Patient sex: M
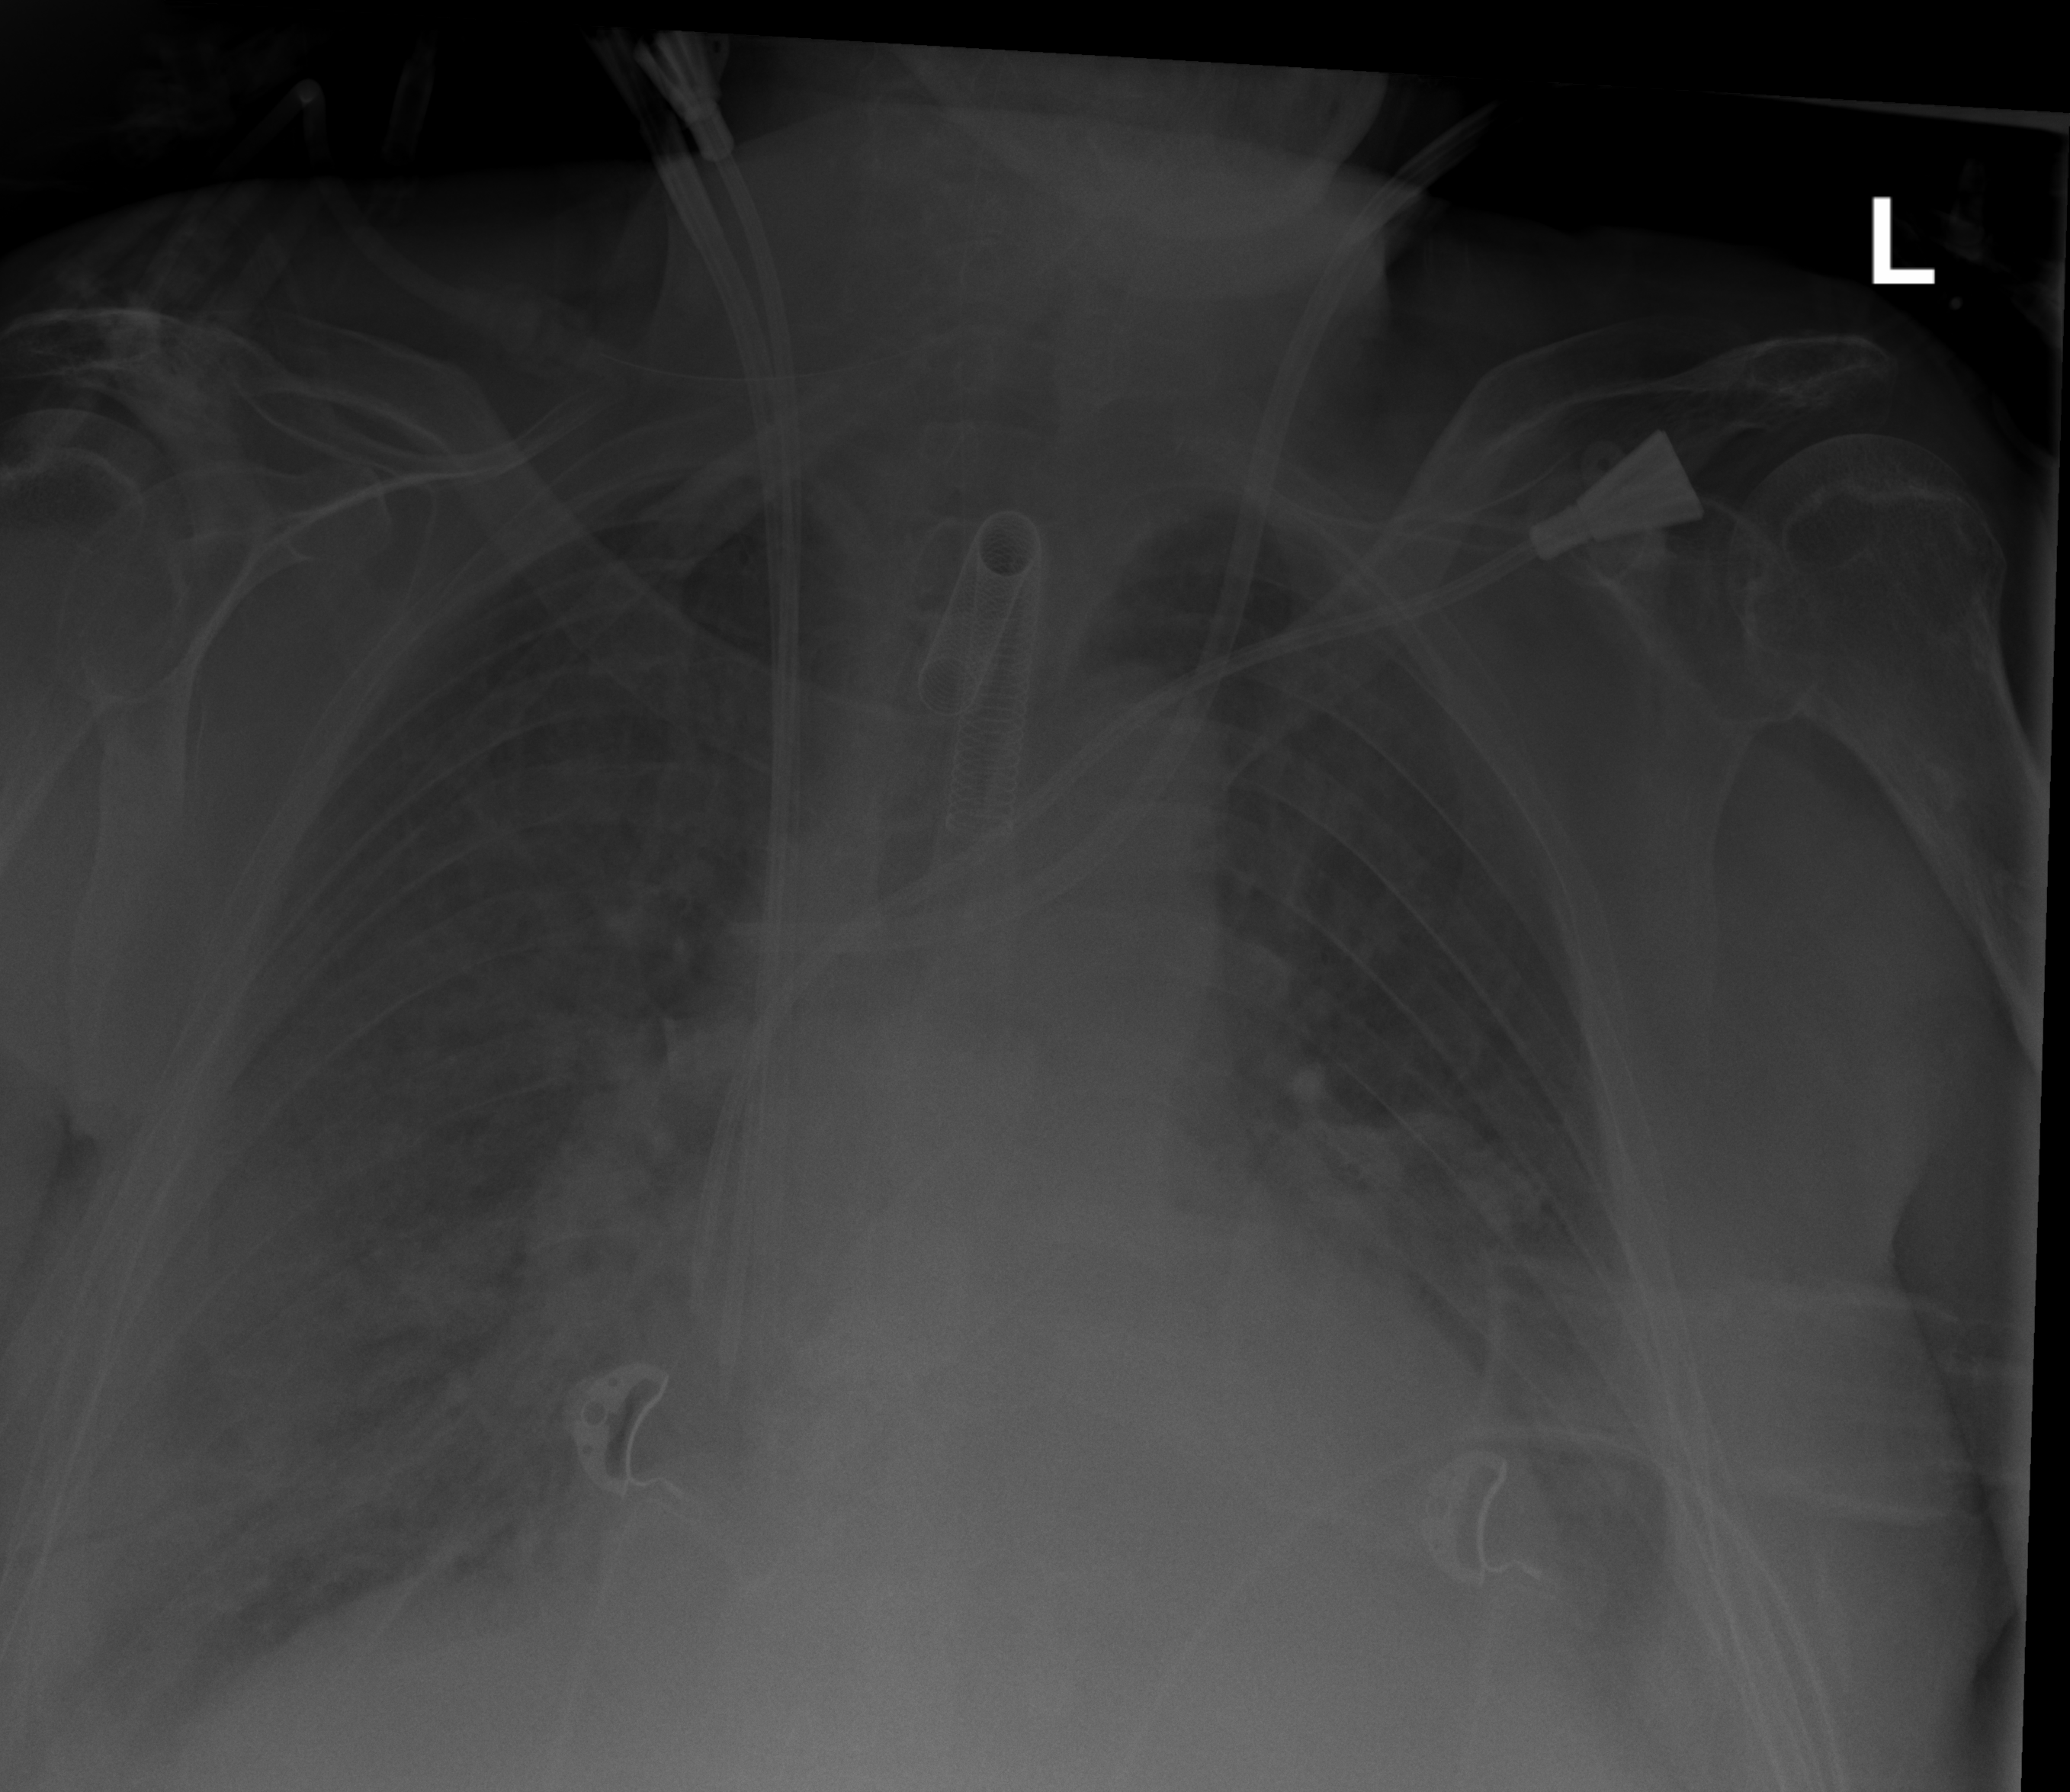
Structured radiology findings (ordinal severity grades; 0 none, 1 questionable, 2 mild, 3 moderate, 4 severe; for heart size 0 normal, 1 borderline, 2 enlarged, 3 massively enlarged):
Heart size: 2
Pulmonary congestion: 2
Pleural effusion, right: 2
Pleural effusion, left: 2
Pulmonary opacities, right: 2
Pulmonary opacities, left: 2
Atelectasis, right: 2
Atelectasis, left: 2